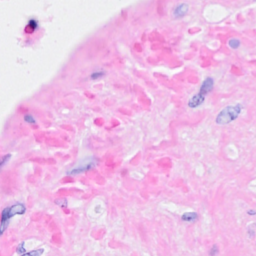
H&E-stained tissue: Breast